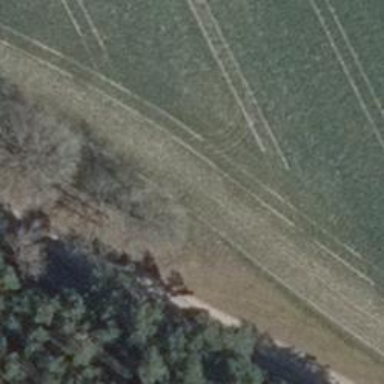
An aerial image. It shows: Row of trees in natural setting.